Question: My idea is to display the names of the image recognized by the Metaio image tracker. I was successfully able to display the image created on the fly for the first but it doesn't display the image created on the fly for the second . It does detect the second image ( it goes inside that if block , have logged that --> Java code ) but i don't get the point why doesn't it shows up the image for the second one. It definitely detects the second image because when i draw the camera back to the first image just for first few miliseconds the name of the second image reflects and it changes to the name of the first image again.
I have used the billboard method of creating the image on the fly. Thanks to the metaio developers for that !
Waiting for a response.. Thanks in advance guys!

'''
public class Identify extends ARViewActivity {
/*
* This method is regularly called, calculates the distance between phone
* and target and performs actions based on the distance
*/
private void checkDistanceToTarget() {
TrackingValuesVector poses = metaioSDK.getTrackingValues();
if (poses.size() != 0) {
Log.e("METAIO", "FOUND SOMETHING");
for (int i = 0; i < poses.size(); i++) {
TrackingValues pose = poses.get(i);
String cosName = pose.getCosName();
if (cosName.equalsIgnoreCase("MarkerlessCOS1")) {
String title = "MYSELF";
String texturePath = getAnnotationImageForTitle(title);
metaioSDK.createGeometryFromImage(texturePath, true, true);
System.out.println("MYSELF");
} else if (cosName.equalsIgnoreCase("MarkerlessCOS2")) {
System.out.println("TIGER");
String title = "TIGER";
String texturePath = getAnnotationImageForTitle(title);
metaioSDK.createGeometryFromImage(texturePath, true, true); // THIS DOESN'T WORK!! :(
} else {
}
}
}
}
@Override
public void onCreate(Bundle savedInstanceState) {
super.onCreate(savedInstanceState);
}
@Override
protected void onDestroy() {
super.onDestroy();
}
@Override
protected int getGUILayout() {
// TODO: return 0 in case of no GUI overlay
return R.layout.identify_national_personality;
}
@Override
protected IMetaioSDKCallback getMetaioSDKCallbackHandler() {
return null;
}
@Override
public void onDrawFrame() {
super.onDrawFrame();
try {
checkDistanceToTarget();
} catch (Exception e) {
e.printStackTrace();
}
}
public void onButtonClick(View v) {
finish();
}
@Override
protected void loadContents() {
String trackingConfigFile = AssetsManager.getAssetPath(
getApplicationContext(),
"TrackingDataXML/TrackingData_MarkerlessFast.xml");
// Assigning tracking configuration
boolean result = metaioSDK.setTrackingConfiguration(trackingConfigFile);
'''
// metaioSDK.set
}
'''
@Override
protected void onGeometryTouched(final IGeometry geometry) {
}
private String getAnnotationImageForTitle(String title) {
Bitmap billboard = null;
try {
final String texturepath = getCacheDir() + "/" + title + ".png";
Paint mPaint = new Paint();
// Load background image and make a mutable copy
float dpi = SystemInfo.getDisplayDensity(getApplicationContext());
int scale = dpi > 240 ? 2 : 1;
String filepath = AssetsManager.getAssetPath(
getApplicationContext(), "POI_bg"
+ (scale == 2 ? "@2x" : "") + ".png");
Bitmap mBackgroundImage = BitmapFactory.decodeFile(filepath);
billboard = mBackgroundImage.copy(Bitmap.Config.ARGB_8888, true);
Canvas c = new Canvas(billboard);
mPaint.setColor(Color.WHITE);
mPaint.setTextSize(24);
mPaint.setTypeface(Typeface.DEFAULT);
mPaint.setTextAlign(Paint.Align.CENTER);
float y = 40 * scale;
float x = 30 * scale;
// Draw POI name
if (title.length() > 0) {
String n = title.trim();
final int maxWidth = 160 * scale;
int i = mPaint.breakText(n, true, maxWidth, null);
int xPos = (c.getWidth() / 2);
int yPos = (int) ((c.getHeight() / 2) - ((mPaint.descent() + mPaint
.ascent()) / 2));
c.drawText(n.substring(0, i), xPos, yPos, mPaint);
// Draw second line if valid
if (i < n.length()) {
n = n.substring(i);
y += 20 * scale;
i = mPaint.breakText(n, true, maxWidth, null);
if (i < n.length()) {
i = mPaint.breakText(n, true, maxWidth - 20 * scale,
null);
c.drawText(n.substring(0, i) + "...", x, y, mPaint);
} else {
c.drawText(n.substring(0, i), x, y, mPaint);
}
}
}
// Write texture file
try {
FileOutputStream out = new FileOutputStream(texturepath);
billboard.compress(Bitmap.CompressFormat.PNG, 90, out);
MetaioDebug.log("Texture file is saved to " + texturepath);
return texturepath;
} catch (Exception e) {
MetaioDebug.log("Failed to save texture file");
e.printStackTrace();
}
} catch (Exception e) {
MetaioDebug.log("Error creating annotation texture: "
+ e.getMessage());
MetaioDebug.printStackTrace(Log.DEBUG, e);
return null;
} finally {
if (billboard != null) {
billboard.recycle();
billboard = null;
}
}
return null;
}
'''
}
'''
<?xml version="1.0"?>
<TrackingData>
<Sensors>
<Sensor Type="FeatureBasedSensorSource" Subtype="Fast">
<!-- Assign an ID to this sensor -->
<SensorID>FeatureTracking1</SensorID>
<Parameters>
<FeatureDescriptorAlignment>regular</FeatureDescriptorAlignment>
<MaxObjectsToDetectPerFrame>5</MaxObjectsToDetectPerFrame>
<MaxObjectsToTrackInParallel>10</MaxObjectsToTrackInParallel>
<SimilarityThreshold>0.6</SimilarityThreshold>
</Parameters>
<SensorCOS>
<SensorCosID>Patch1</SensorCosID>
<Parameters>
<ReferenceImage>myself.jpg</ReferenceImage>
<SimilarityThreshold>0.6</SimilarityThreshold>
</Parameters>
</SensorCOS>
<SensorCOS>
<SensorCosID>Patch2</SensorCosID>
<Parameters>
<ReferenceImage>tiger.jpg</ReferenceImage>
<SimilarityThreshold>0.6</SimilarityThreshold>
</Parameters>
</SensorCOS>
</Sensor>
</Sensors>
<Connections>
<COS>
<Name>MarkerlessCOS1</Name>
<Fuser Type="SmoothingFuser">
<Parameters>
<KeepPoseForNumberOfFrames>2</KeepPoseForNumberOfFrames>
<GravityAssistance></GravityAssistance>
<AlphaTranslation>1.0</AlphaTranslation>
<GammaTranslation>1.0</GammaTranslation>
<AlphaRotation>0.8</AlphaRotation>
<GammaRotation>0.8</GammaRotation>
<ContinueLostTrackingWithOrientationSensor>false</ContinueLostTrackingWithOrientationSensor>
</Parameters>
</Fuser>
<SensorSource>
<SensorID>FeatureTracking1</SensorID>
<SensorCosID>Patch1</SensorCosID>
<HandEyeCalibration>
<TranslationOffset>
<X>0</X>
<Y>0</Y>
<Z>0</Z>
</TranslationOffset>
<RotationOffset>
<X>0</X>
<Y>0</Y>
<Z>0</Z>
<W>1</W>
</RotationOffset>
</HandEyeCalibration>
<COSOffset>
<TranslationOffset>
<X>0</X>
<Y>0</Y>
<Z>0</Z>
</TranslationOffset>
<RotationOffset>
<X>0</X>
<Y>0</Y>
<Z>0</Z>
<W>1</W>
</RotationOffset>
</COSOffset>
</SensorSource>
</COS>
<COS>
<Name>MarkerlessCOS2</Name>
<Fuser Type="SmoothingFuser">
<Parameters>
<KeepPoseForNumberOfFrames>2</KeepPoseForNumberOfFrames>
<GravityAssistance></GravityAssistance>
<AlphaTranslation>0.8</AlphaTranslation>
<GammaTranslation>0.8</GammaTranslation>
<AlphaRotation>0.5</AlphaRotation>
<GammaRotation>0.5</GammaRotation>
<ContinueLostTrackingWithOrientationSensor>false</ContinueLostTrackingWithOrientationSensor>
</Parameters>
</Fuser>
<SensorSource>
<SensorID>FeatureTracking1</SensorID>
<SensorCosID>Patch2</SensorCosID>
<HandEyeCalibration>
<TranslationOffset>
<X>0</X>
<Y>0</Y>
<Z>0</Z>
</TranslationOffset>
<RotationOffset>
<X>0</X>
<Y>0</Y>
<Z>0</Z>
<W>1</W>
</RotationOffset>
</HandEyeCalibration>
<COSOffset>
<TranslationOffset>
<X>0</X>
<Y>0</Y>
<Z>0</Z>
</TranslationOffset>
<RotationOffset>
<X>0</X>
<Y>0</Y>
<Z>0</Z>
<W>1</W>
</RotationOffset>
</COSOffset>
</SensorSource>
</COS>
</Connections>
</TrackingData>
'''
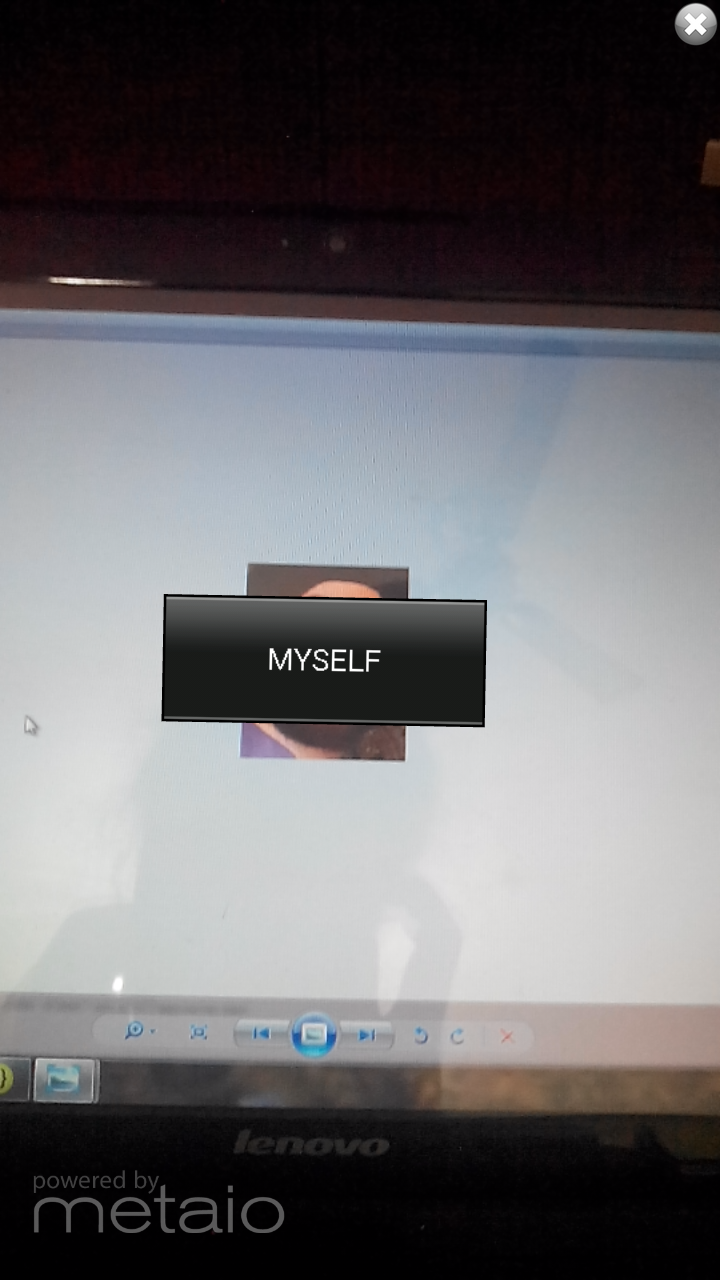
Answer: Solved by allotting the coordinate system id to the respective texture which was being created on the fly. :)